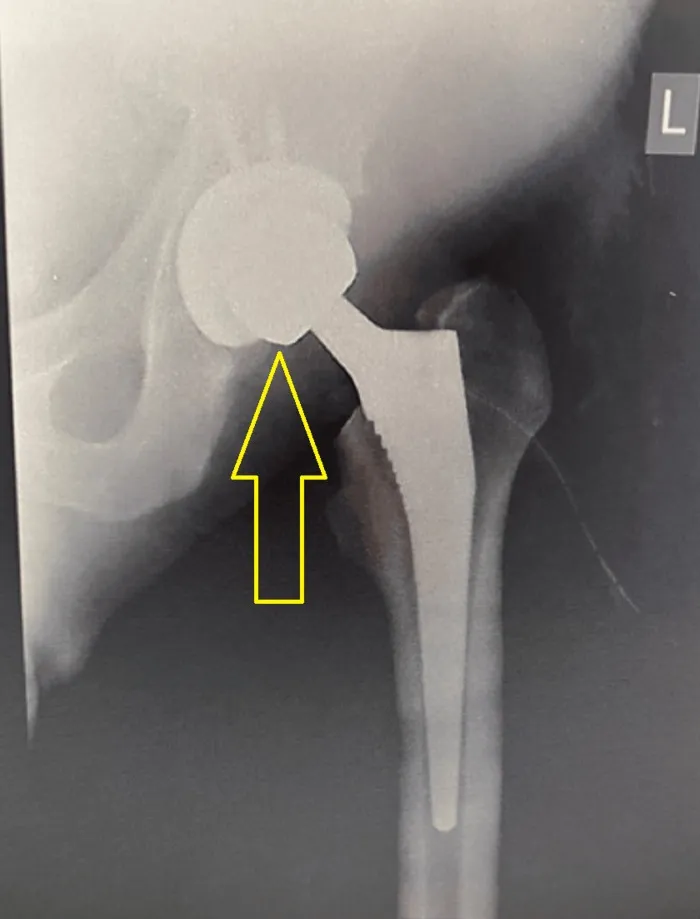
Postoperative X-ray of the left hip joint, coronal plane. X-ray showed successful hip replacement and resolution of symptoms.
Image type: radiology (x_ray)